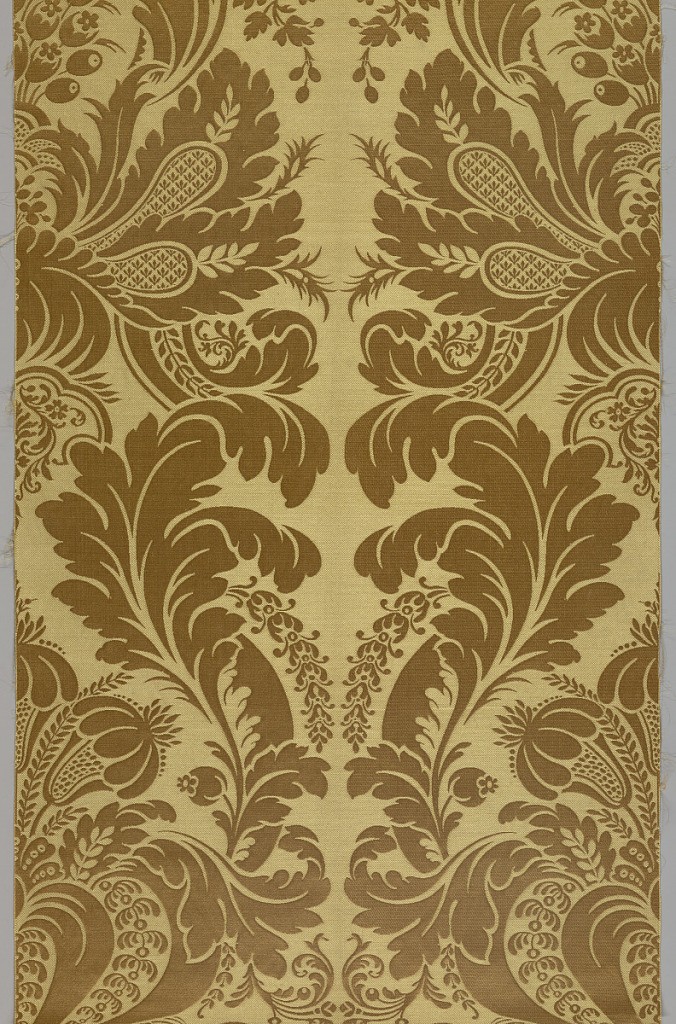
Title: Textile
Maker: Orinoka Mills, Philadelphia, Pennsylvania, USA
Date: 1883
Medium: silk, cotton Technique: jacquard woven
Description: Dark yellow and yellow in a formal symmetrical floral pattern made up of two symmetrical elaborate leaf forms, each enclosing stylized flowers. The center line of the fabric divides the pattern motifs, meaning that adjoining panels on either side would complete the design. Full vertical repeat is not present.